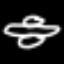
Label: airplane